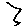
Label: zigzag